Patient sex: M
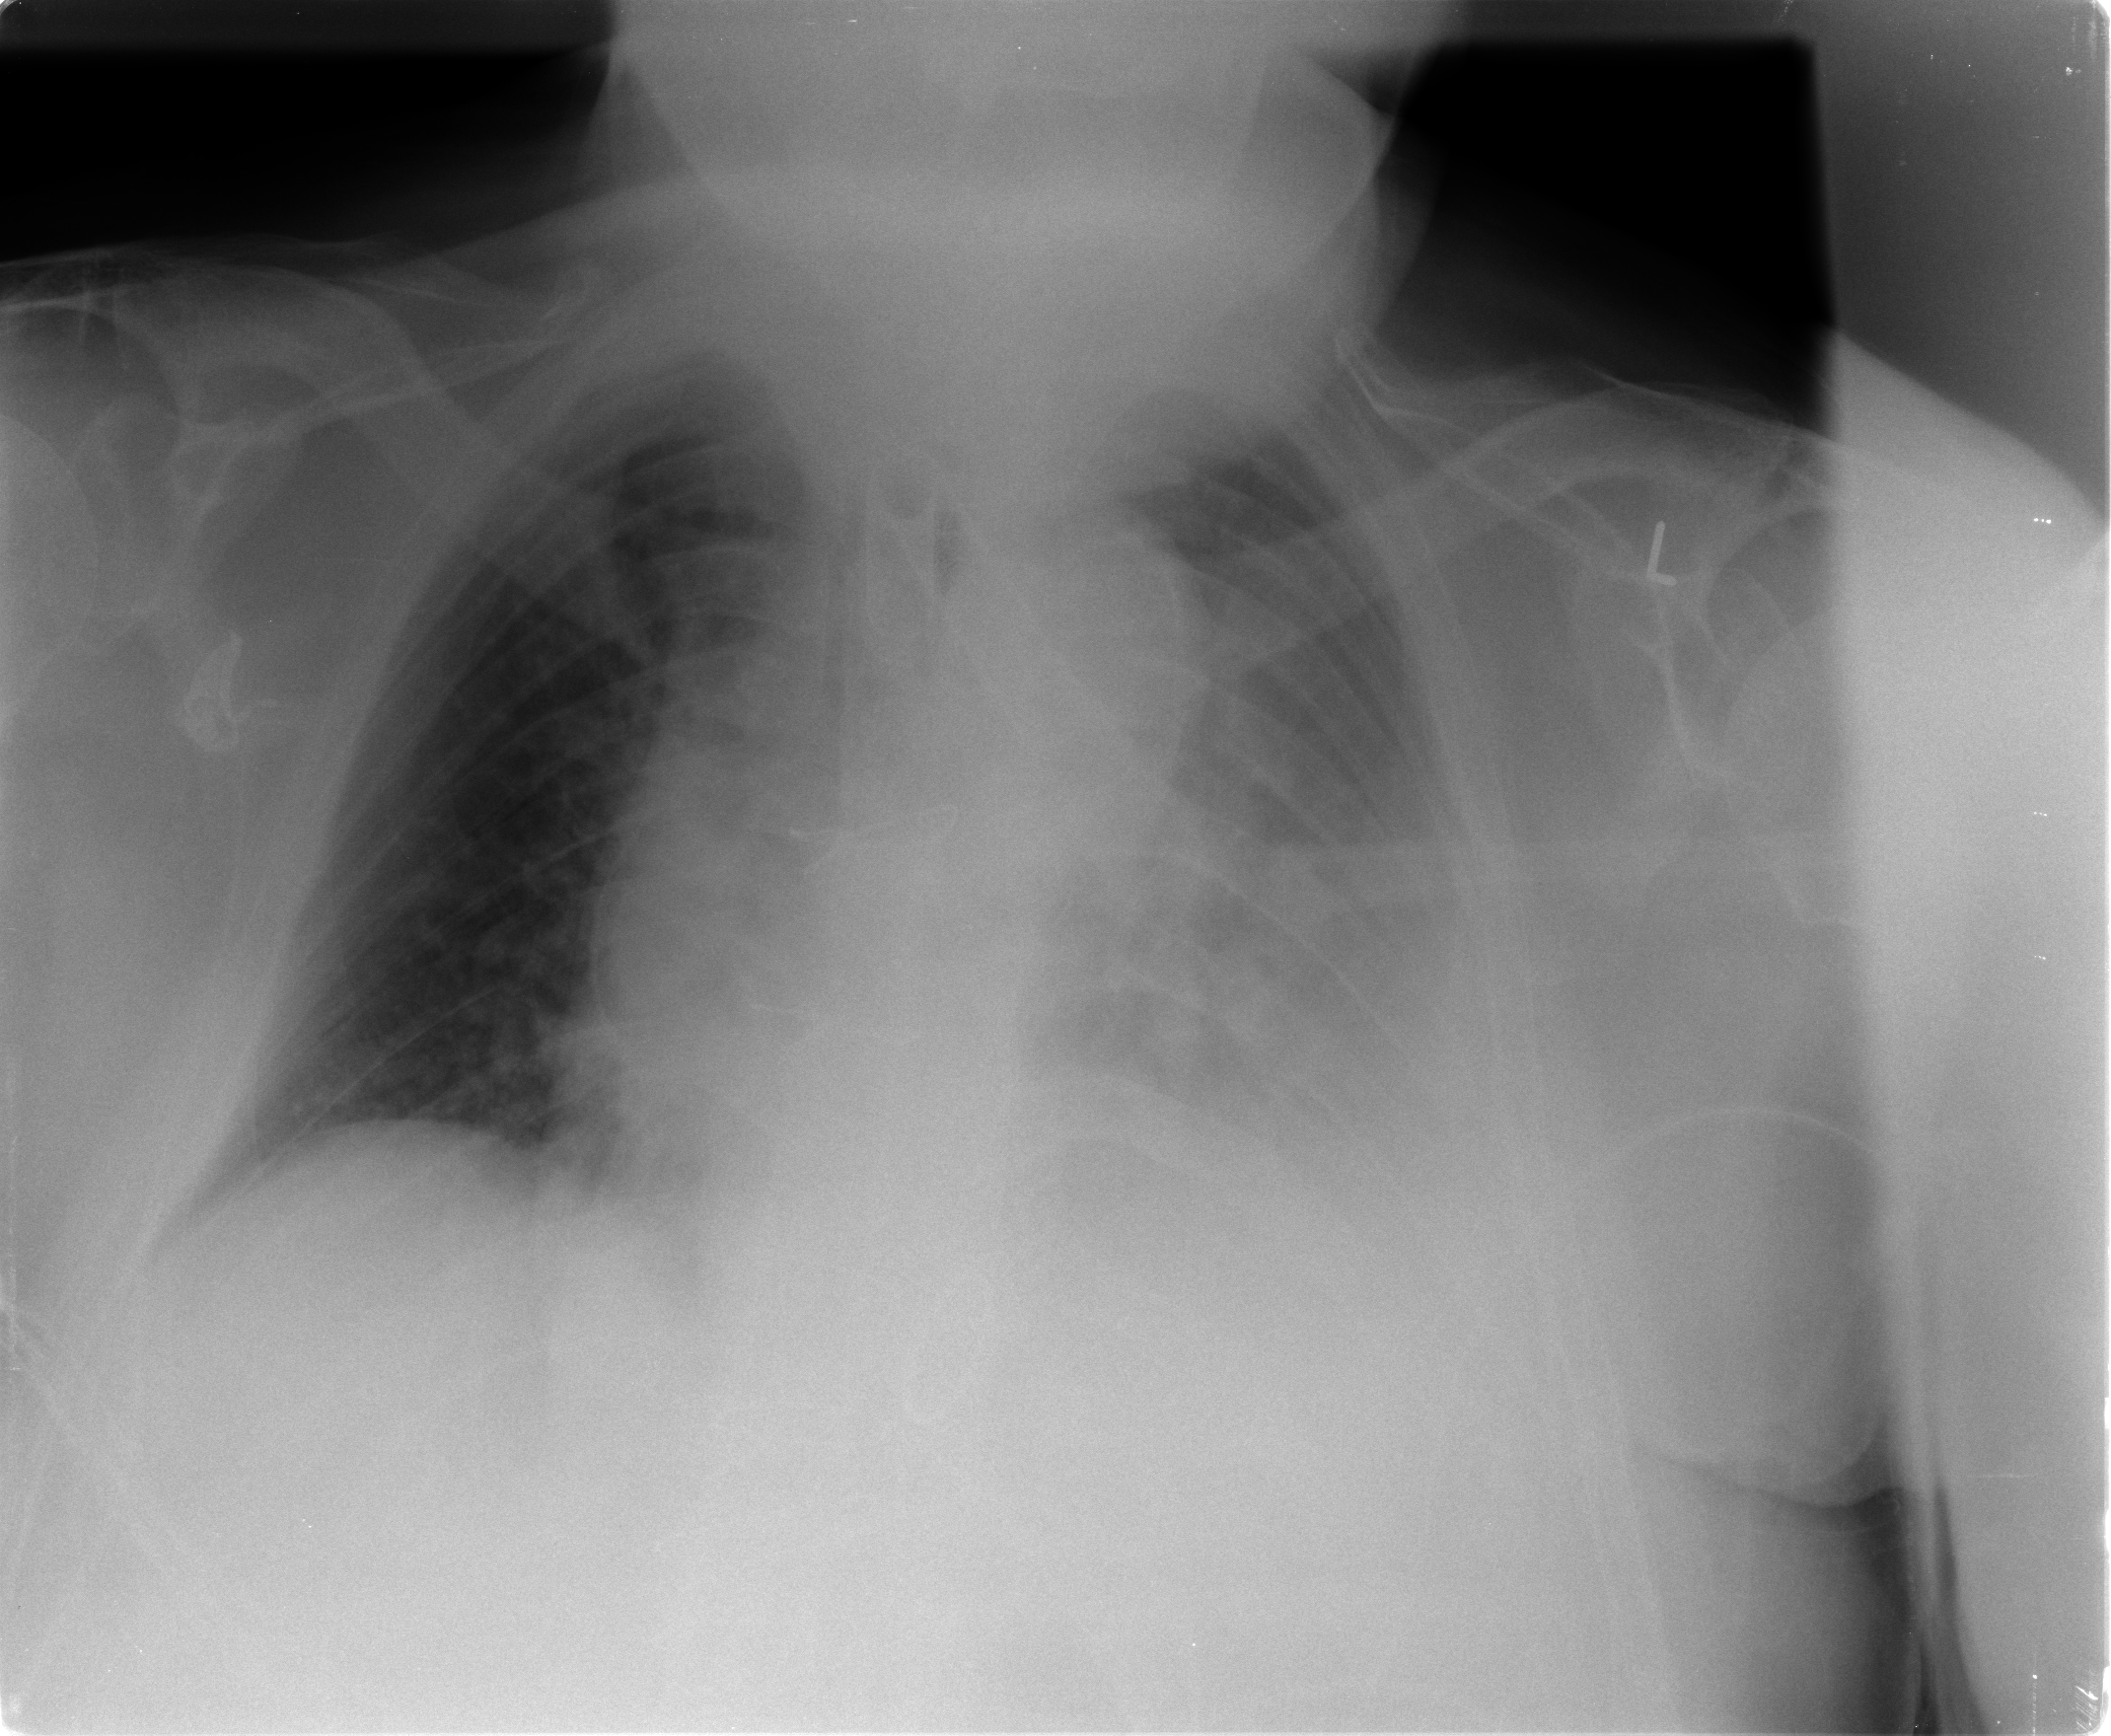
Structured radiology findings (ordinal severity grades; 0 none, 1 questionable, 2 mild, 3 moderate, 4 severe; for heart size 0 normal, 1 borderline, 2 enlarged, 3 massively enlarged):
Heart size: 2
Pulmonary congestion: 2
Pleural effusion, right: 0
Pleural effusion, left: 3
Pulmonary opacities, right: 0
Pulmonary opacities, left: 1
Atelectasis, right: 0
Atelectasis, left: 2